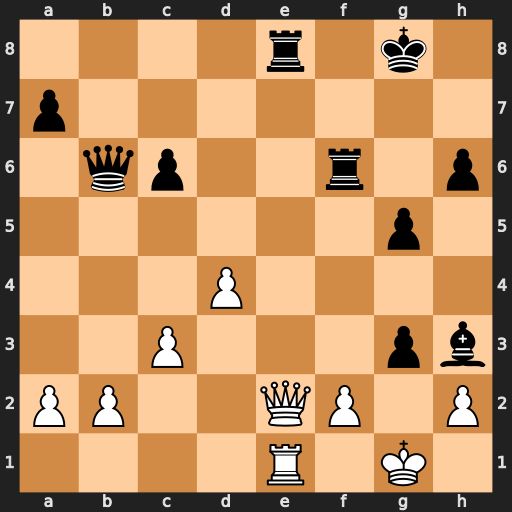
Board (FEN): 4r1k1/p7/1qp2r1p/6p1/3P4/2P3pb/PP2QP1P/4R1K1
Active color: w
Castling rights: -
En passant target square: -
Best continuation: Qxe8+ Rf8 Qg6+ Kh8 Qxh6+